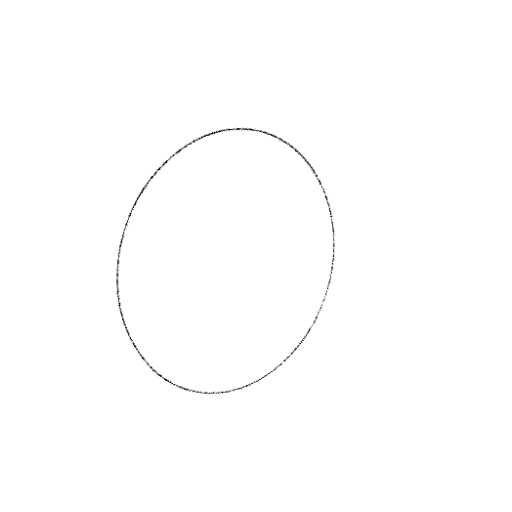
Crossing number: 0